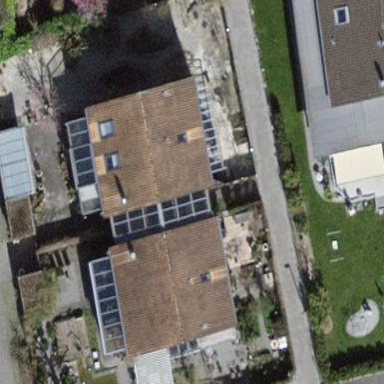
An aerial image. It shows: Building with tiled roof.